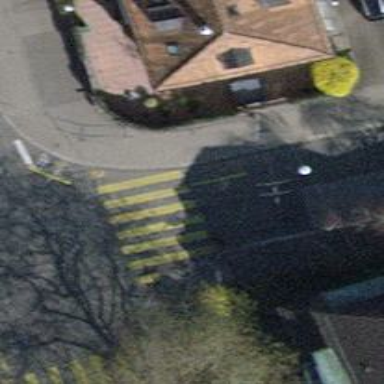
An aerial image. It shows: Residential road with separate sidewalk made of concrete plates. There are trolley wires present along the road.